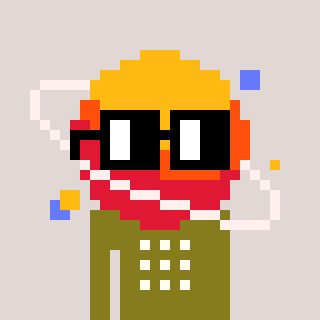
a pixel art character with square black glasses, a saturn-shaped head and a gunk-colored body on a warm background